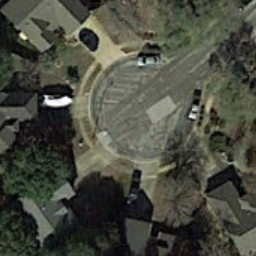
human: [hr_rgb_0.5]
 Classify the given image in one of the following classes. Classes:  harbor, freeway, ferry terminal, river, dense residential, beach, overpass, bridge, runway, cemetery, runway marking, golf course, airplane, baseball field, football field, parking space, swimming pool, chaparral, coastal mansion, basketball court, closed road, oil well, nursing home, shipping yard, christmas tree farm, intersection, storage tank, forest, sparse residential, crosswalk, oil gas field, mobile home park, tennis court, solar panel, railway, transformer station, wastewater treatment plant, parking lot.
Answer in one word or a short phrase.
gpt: closed road